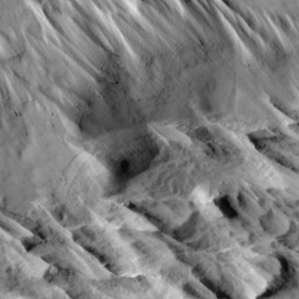
Label: non_frost